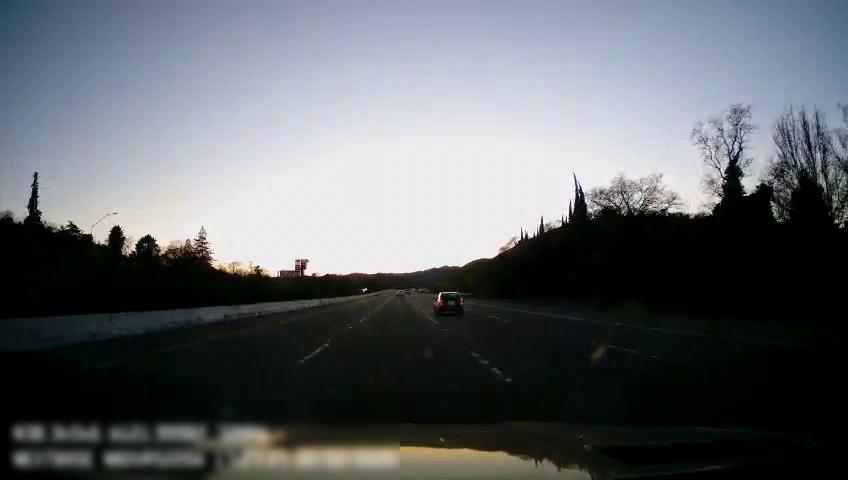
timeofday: Day
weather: Cloudy
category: Drivable Space
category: Vehicles | Car
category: Lanes | Current Lane
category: Lanes | Current Lane
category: Lanes | Alternate Lane
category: Lanes | Alternate Lane